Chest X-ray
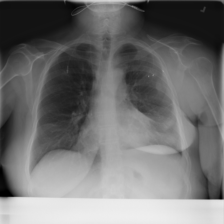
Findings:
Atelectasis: negative
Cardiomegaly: negative
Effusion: positive
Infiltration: positive
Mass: negative
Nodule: negative
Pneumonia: negative
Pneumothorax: negative
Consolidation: negative
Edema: negative
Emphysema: negative
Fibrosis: negative
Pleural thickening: negative
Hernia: negative